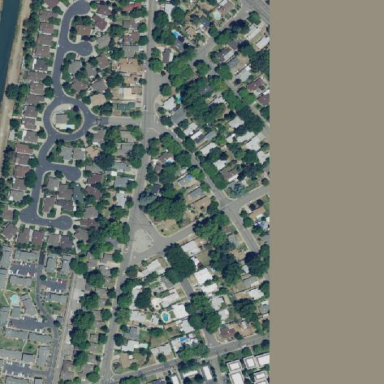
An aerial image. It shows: Residential area within neighborhood.